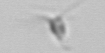
Label: Calciopappus